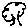
Label: tree